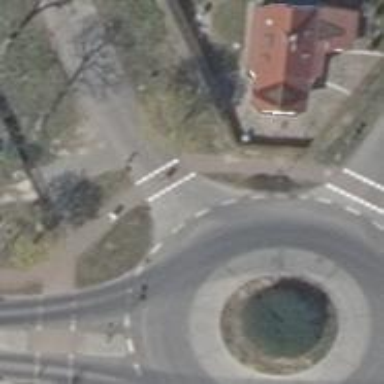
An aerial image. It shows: Uncontrolled crossing on the road.